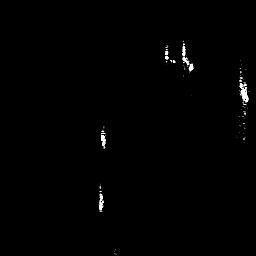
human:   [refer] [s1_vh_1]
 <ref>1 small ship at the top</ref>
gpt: <box>[[62, 19, 69, 25, 0]]</box>